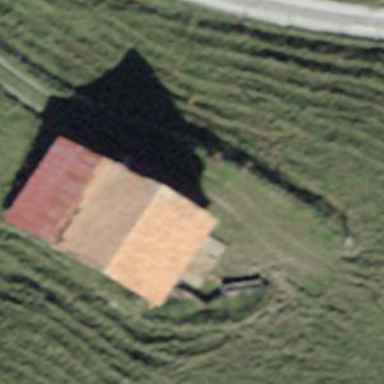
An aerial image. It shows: Cabin.